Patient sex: M
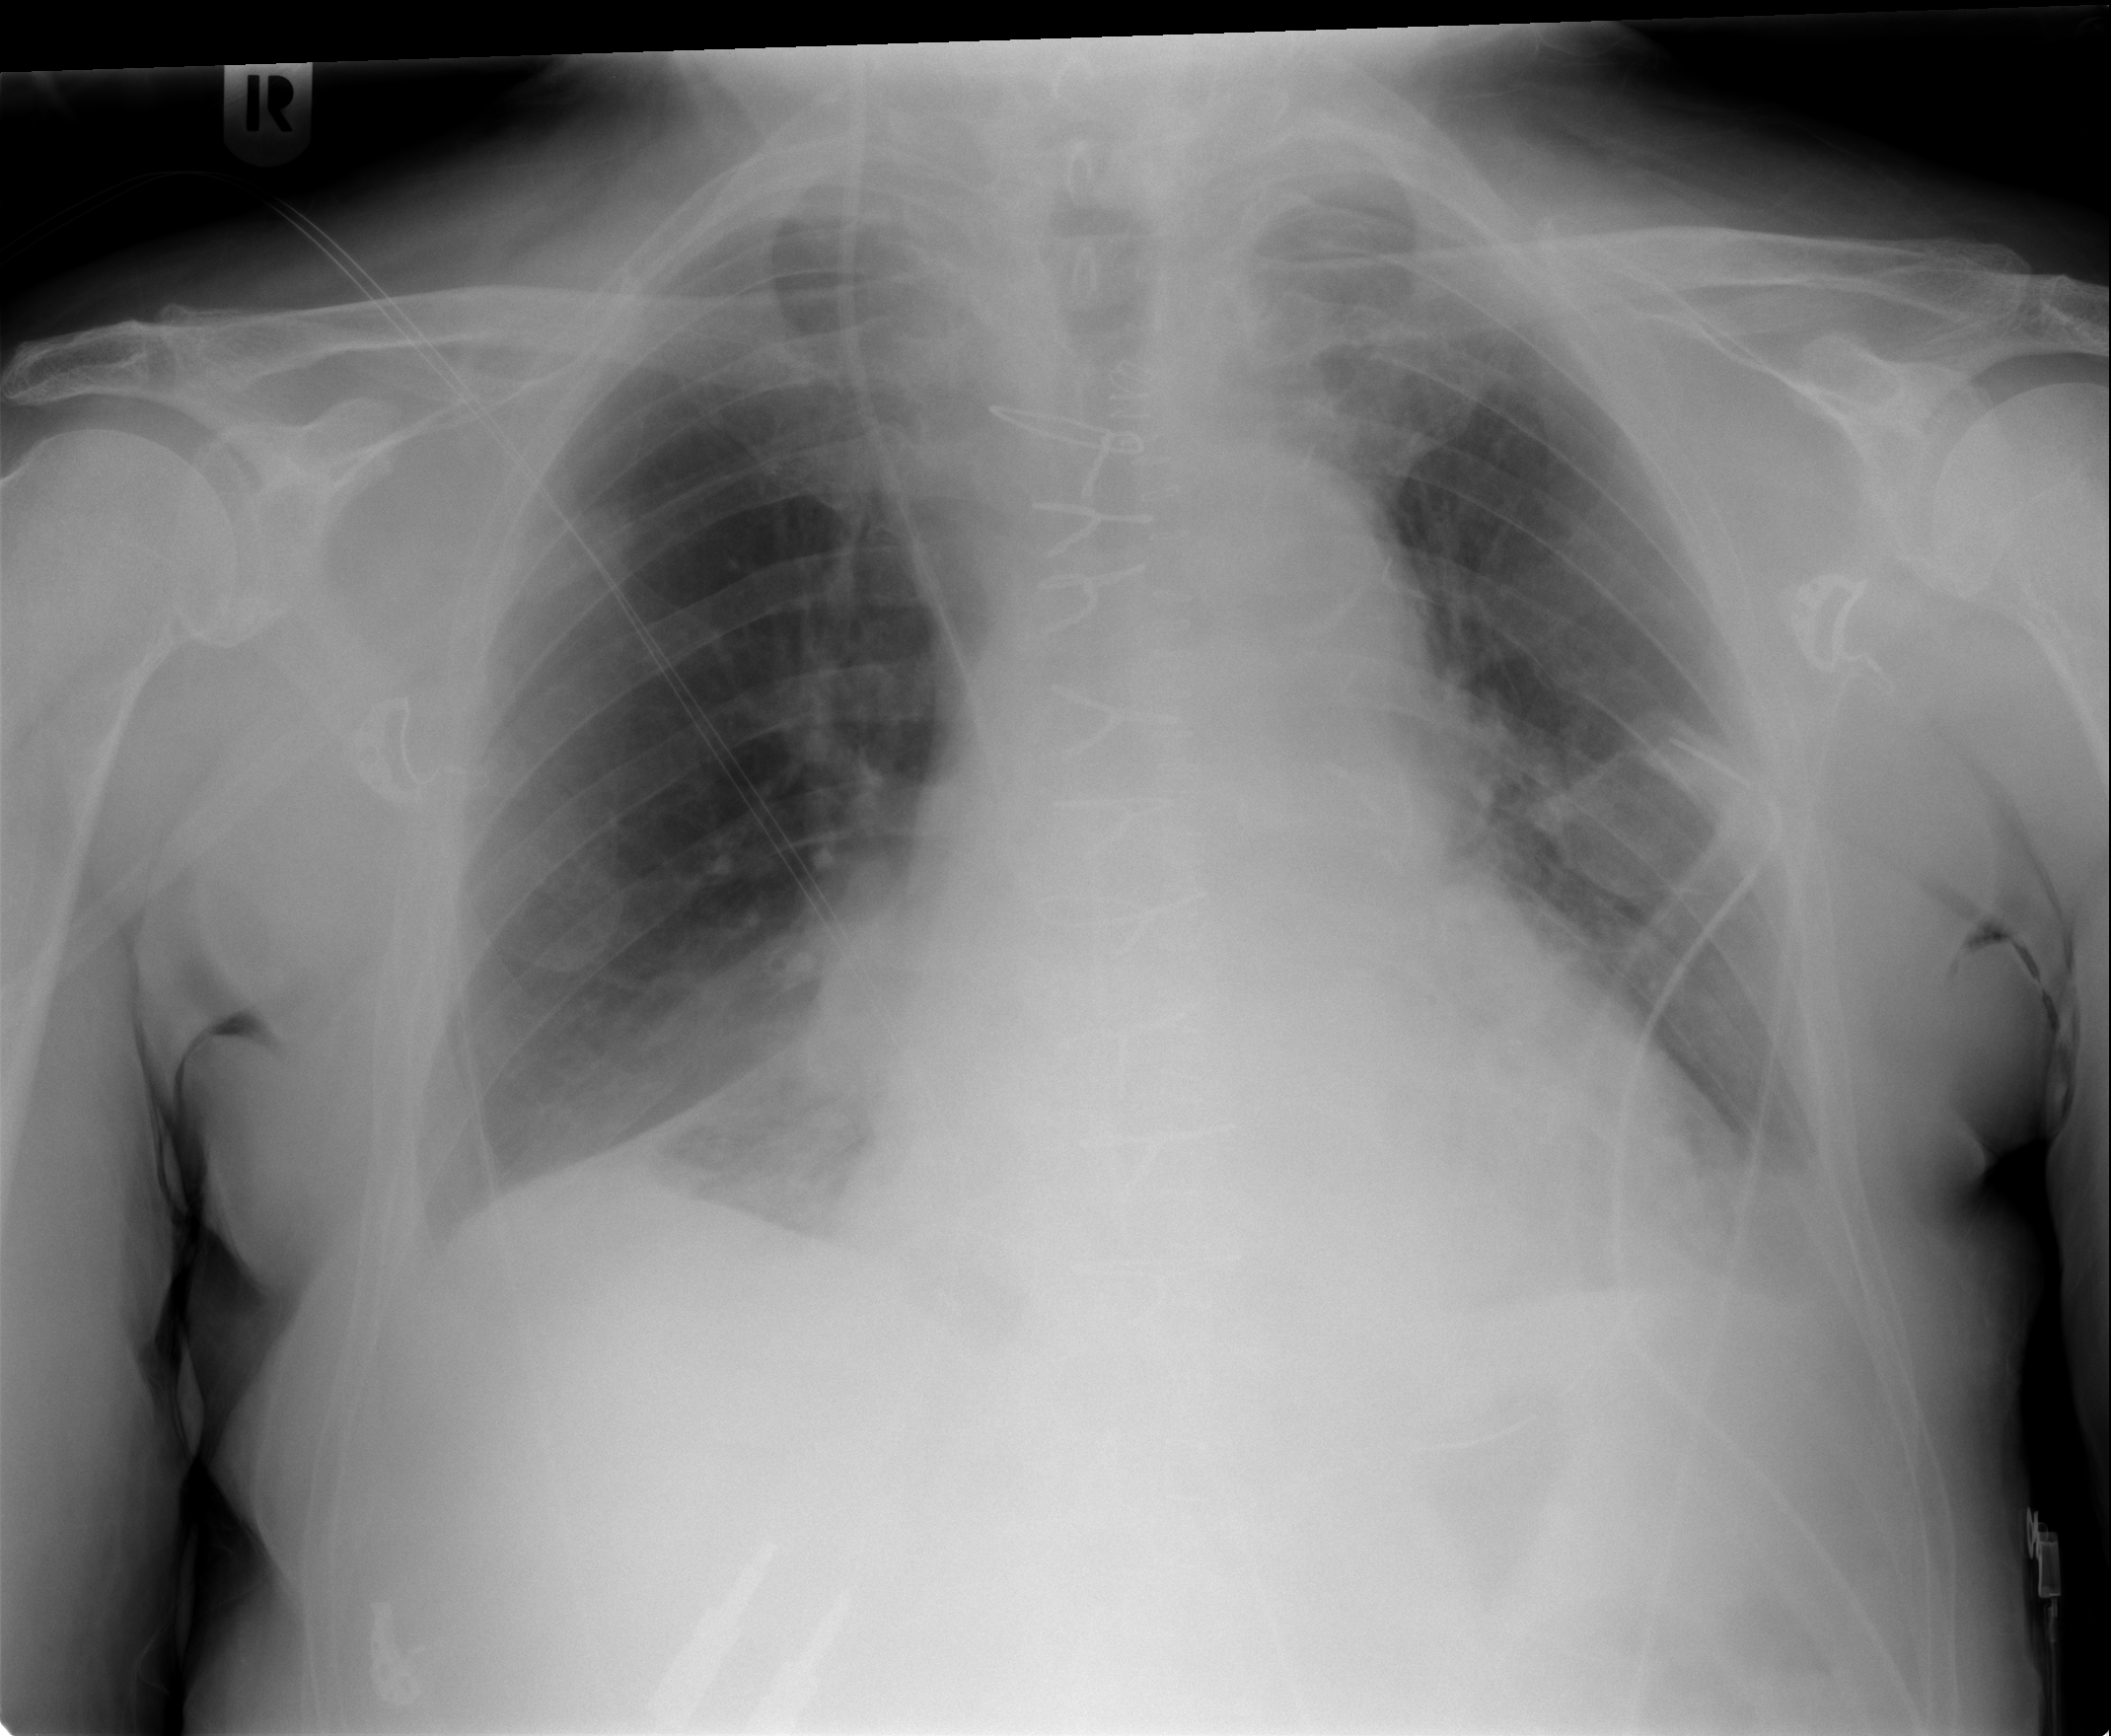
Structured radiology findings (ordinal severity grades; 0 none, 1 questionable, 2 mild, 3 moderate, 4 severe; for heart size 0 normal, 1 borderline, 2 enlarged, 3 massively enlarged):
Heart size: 2
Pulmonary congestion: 2
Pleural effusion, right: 0
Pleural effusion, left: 2
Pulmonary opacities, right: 2
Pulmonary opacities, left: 0
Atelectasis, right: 2
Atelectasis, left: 2